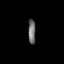
Tissue: prostate
Cell type: Fibroblasts
Senescence score: 0.7336
Nuclear area (px): 177
Mean DAPI intensity: 111.226